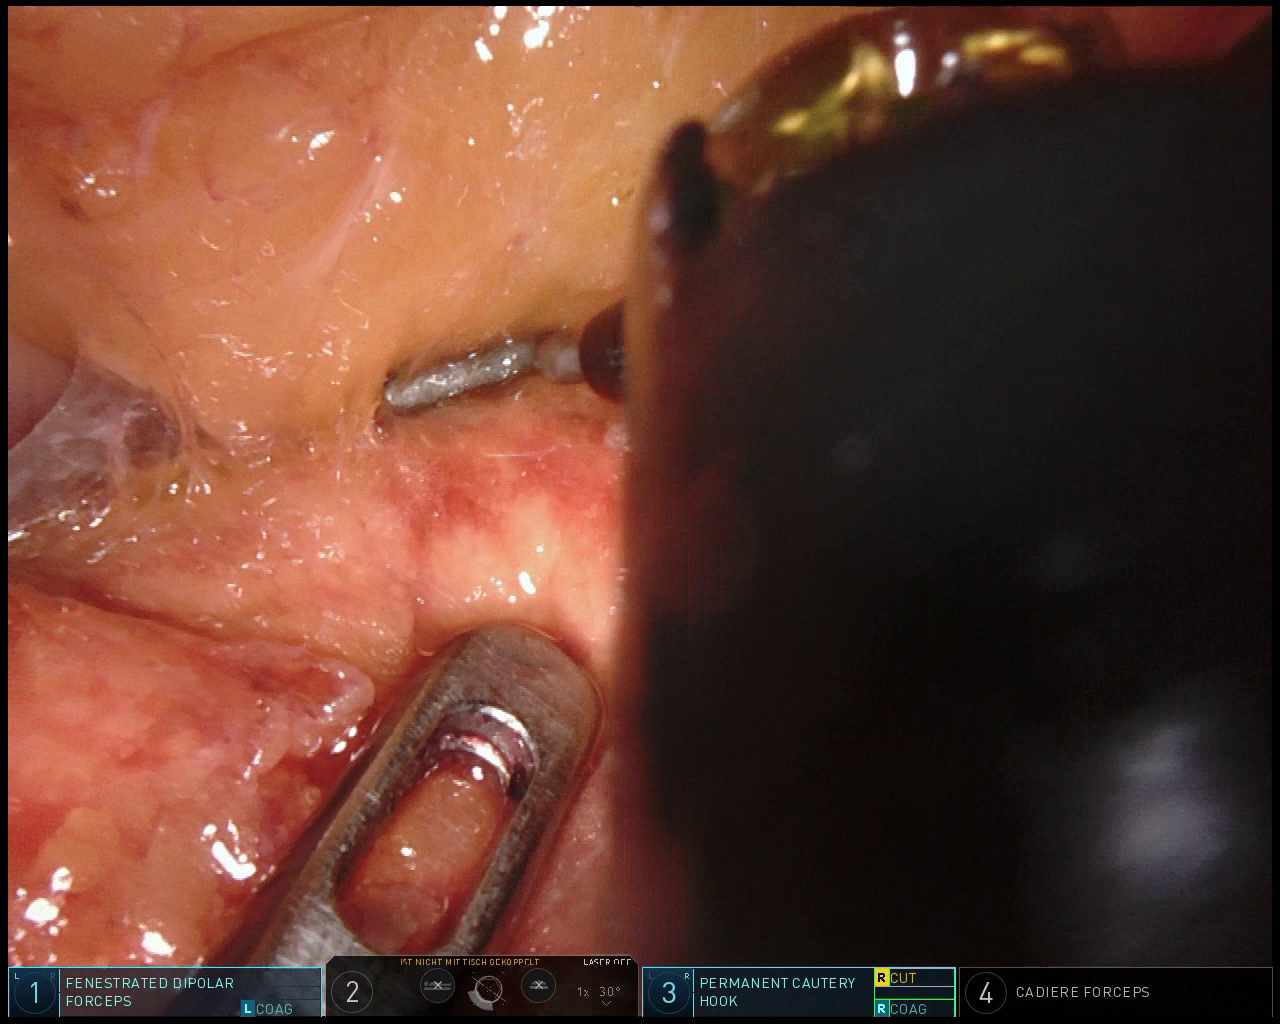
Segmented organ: pancreas
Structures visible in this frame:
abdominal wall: no
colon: no
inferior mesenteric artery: no
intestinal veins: no
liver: no
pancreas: yes
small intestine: no
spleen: no
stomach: yes
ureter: no
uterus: no
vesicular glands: no